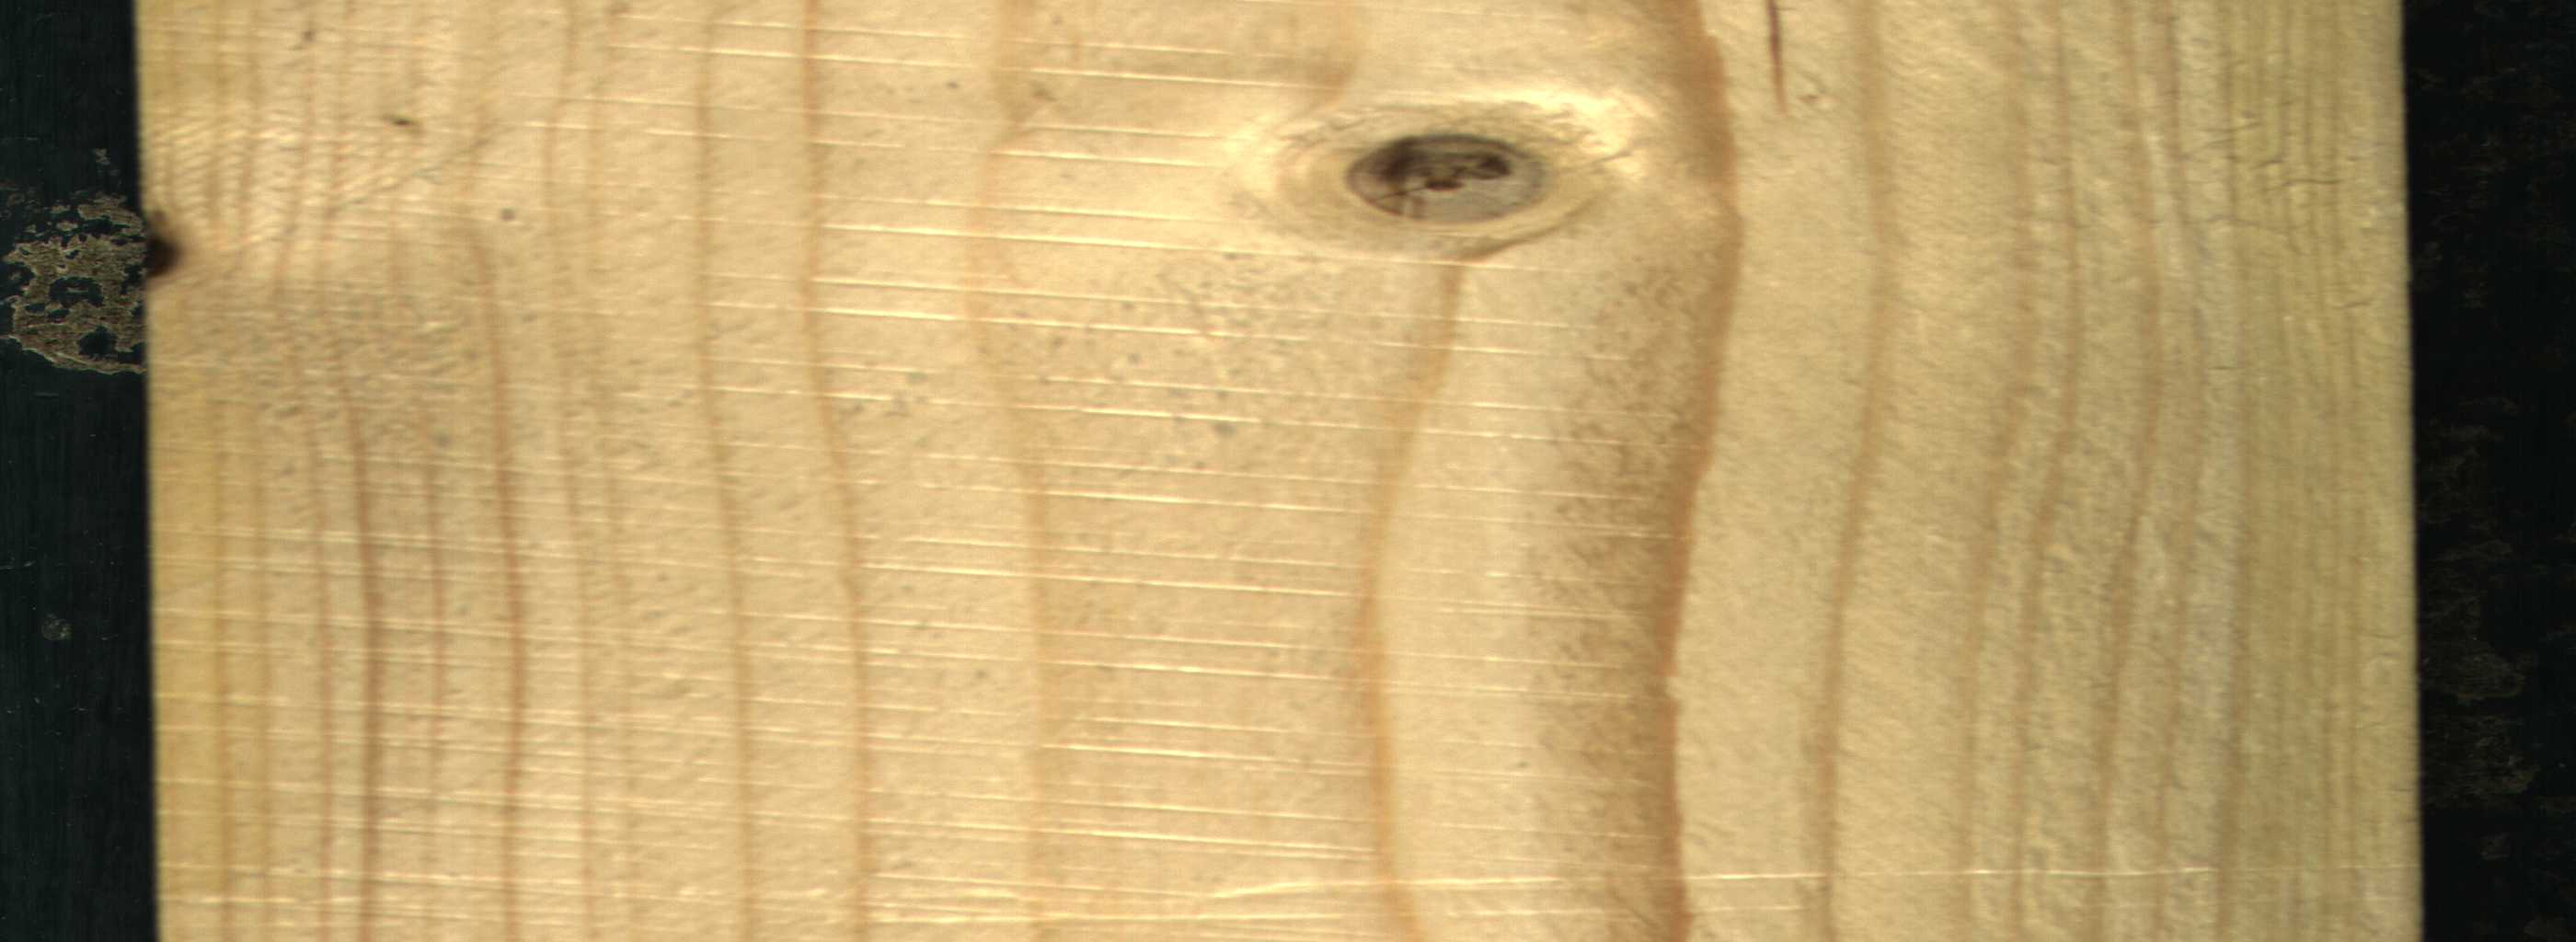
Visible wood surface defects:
Crack
Knot_missing
Dead_Knot